Chest X-ray:
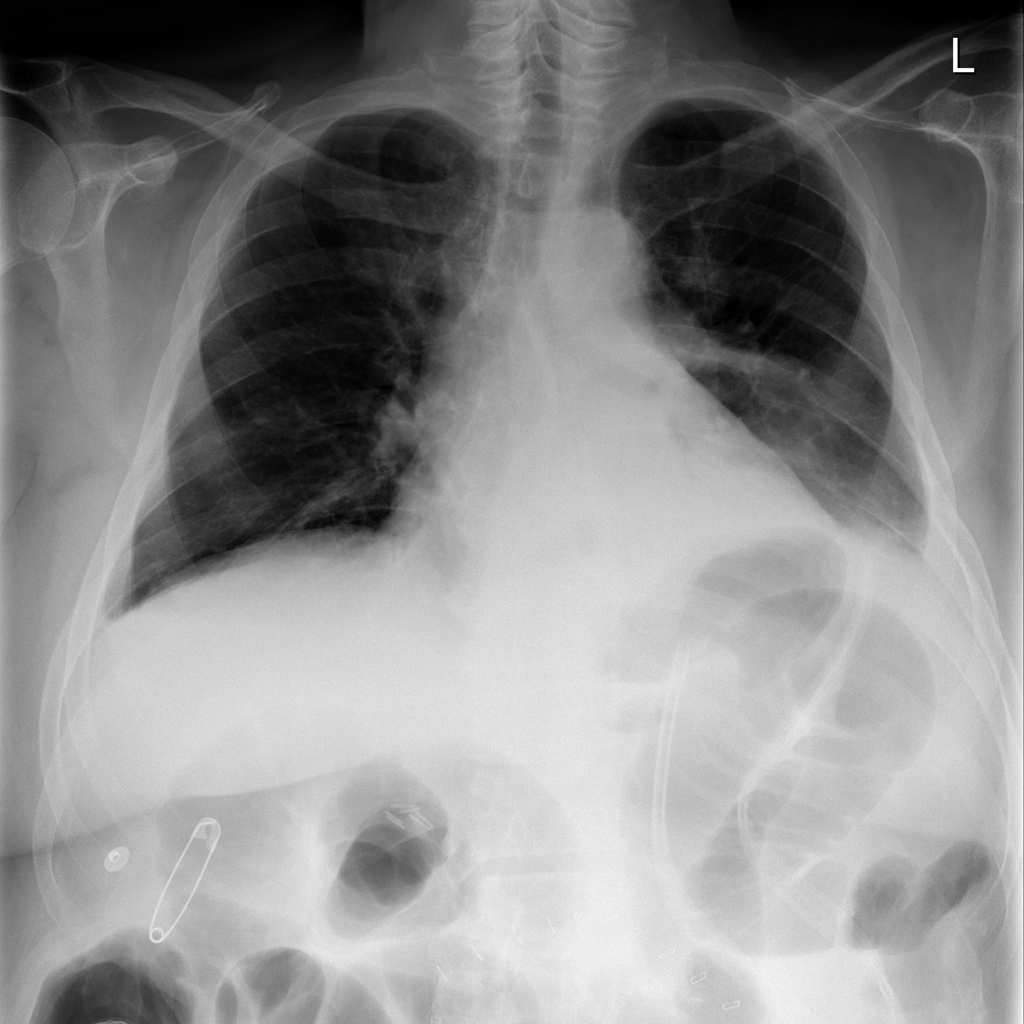
Findings: Consolidation, Effusion
No abnormal finding: no